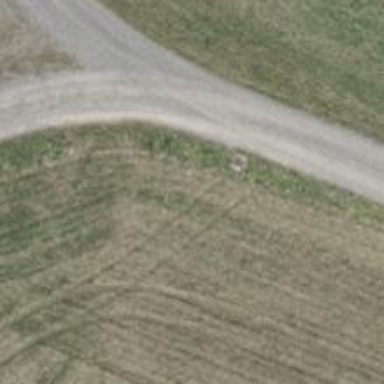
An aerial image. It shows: Track with pebblestone surface. The track type is grade2.